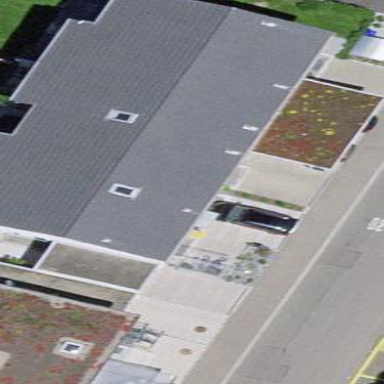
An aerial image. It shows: Terrace building.